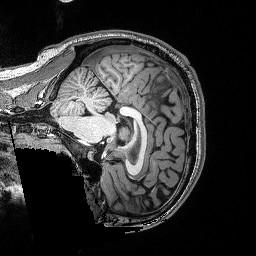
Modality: T1w
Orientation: sagittal
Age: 33
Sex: male
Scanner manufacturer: siemens
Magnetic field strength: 3 T
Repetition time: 2.53 s
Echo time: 0.0033 s